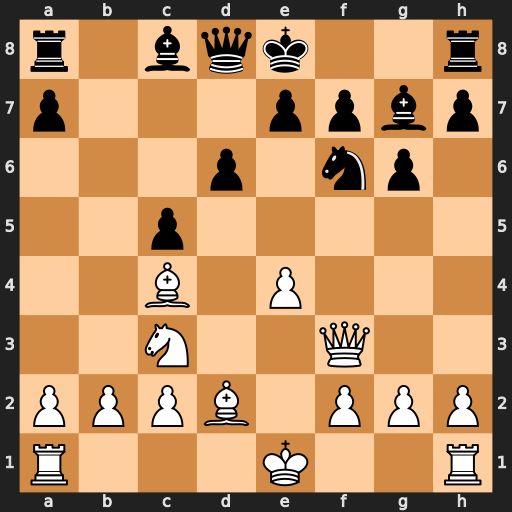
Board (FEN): r1bqk2r/p3ppbp/3p1np1/2p5/2B1P3/2N2Q2/PPPB1PPP/R3K2R
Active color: w
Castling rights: KQkq
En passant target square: -
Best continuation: e5 Bg4 exf6 Bxf3 fxg7